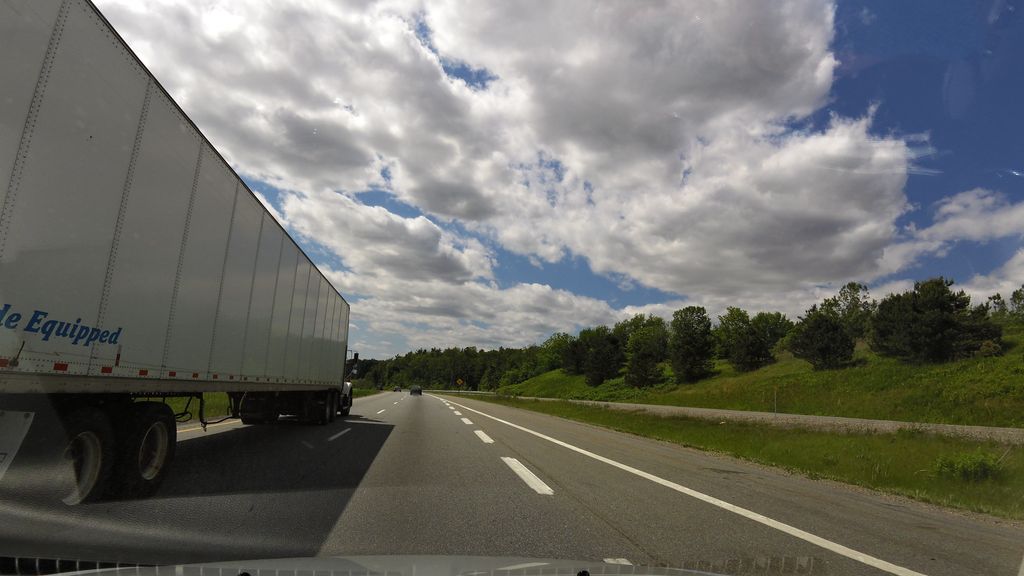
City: hamilton